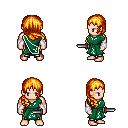
a pixel art fantasy rpg character, male body template, human, light skin, sash dress, gold greaves, light blonde right-swept hairstyle, white cloth bracers, dagger, four views (front, back, left, right), 2x2 character sprite sheet, small pixel art, hard edges, no anti-aliasing